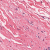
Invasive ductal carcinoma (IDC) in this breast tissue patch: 0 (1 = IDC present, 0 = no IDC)